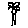
Label: flower